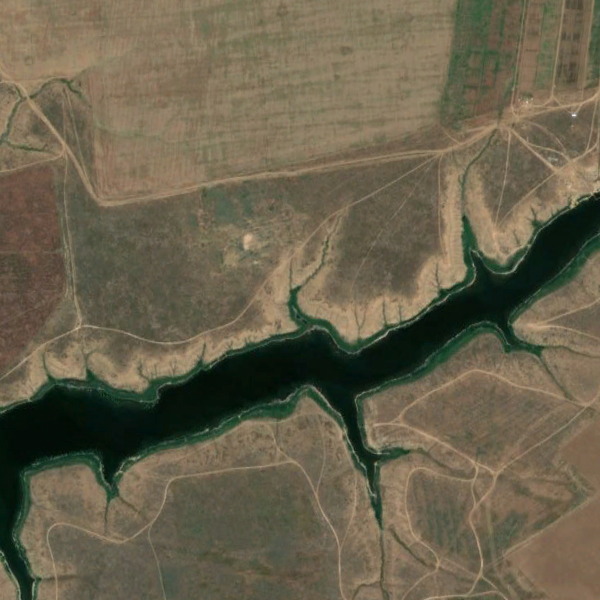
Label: River